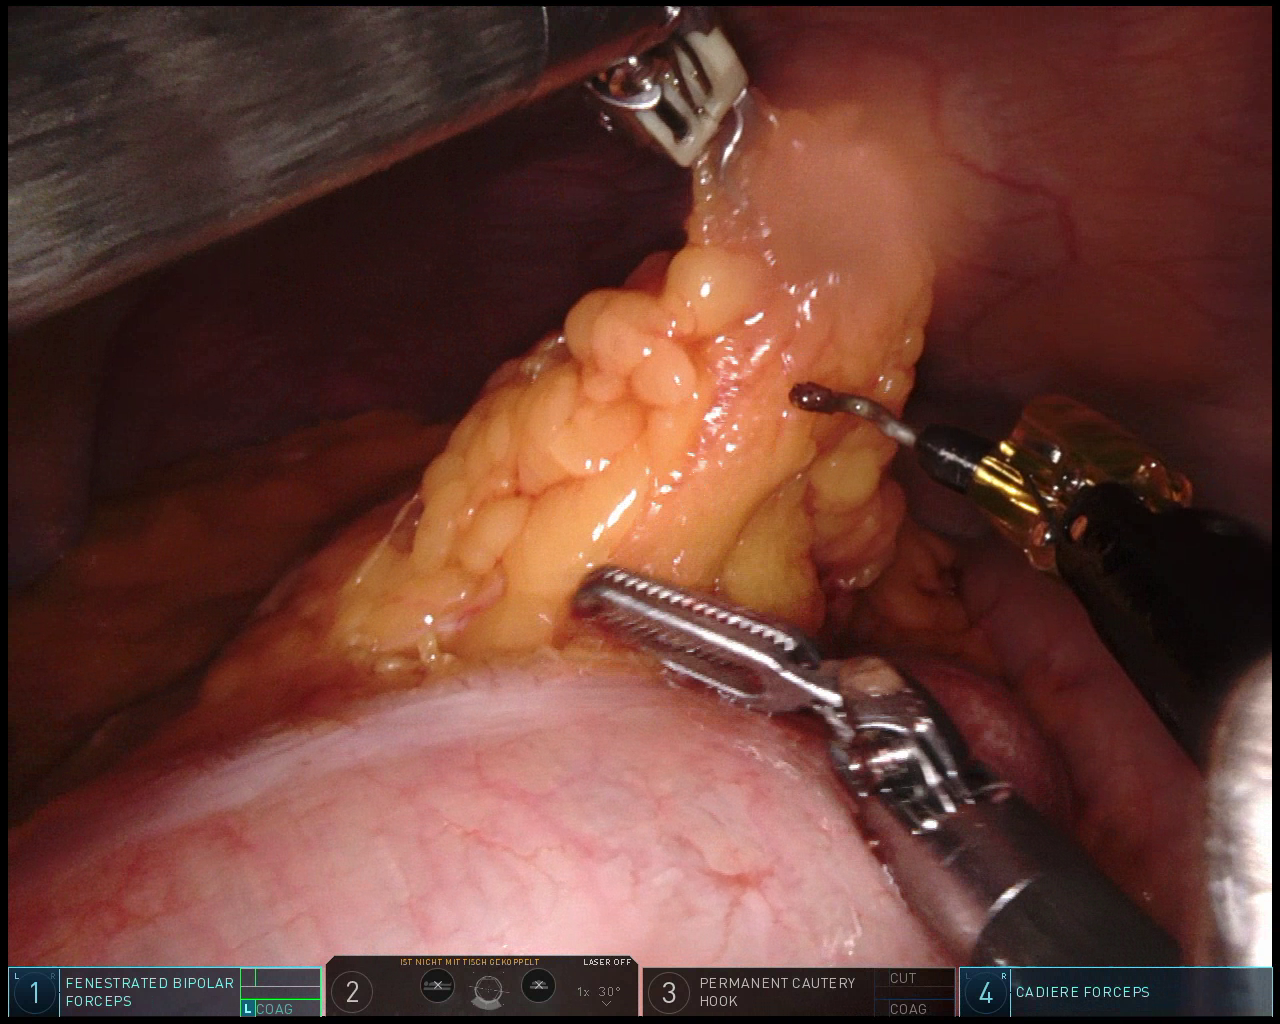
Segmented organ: colon
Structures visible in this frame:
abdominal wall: yes
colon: yes
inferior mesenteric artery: no
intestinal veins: no
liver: no
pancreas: no
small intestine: no
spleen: no
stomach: no
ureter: no
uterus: no
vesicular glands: no